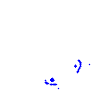
Particle: pion